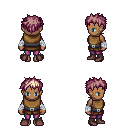
a pixel art fantasy rpg character, female body template, human, dark skin, leather chest armor, magenta pants, white blonde bedhead hairstyle, white cloth bandages, maroon shoes, four views (front, back, left, right), 2x2 character sprite sheet, small pixel art, hard edges, no anti-aliasing